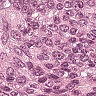
Metastatic tissue present: yes